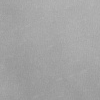
Atmospheric dust classification: dusty